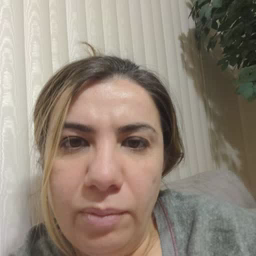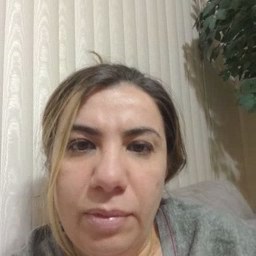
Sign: if